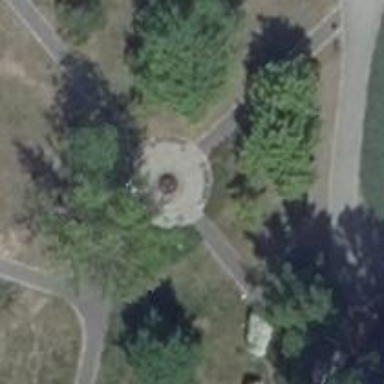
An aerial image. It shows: Fountain.